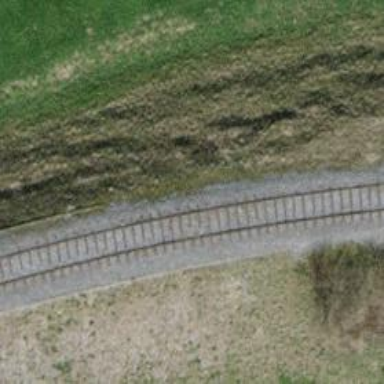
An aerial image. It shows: Disused railway spur with one track.